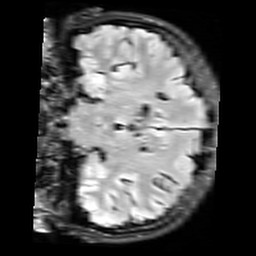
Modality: FLAIR
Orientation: coronal
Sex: female
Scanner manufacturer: siemens
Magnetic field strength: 3 T
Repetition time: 10 s
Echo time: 0.09 s